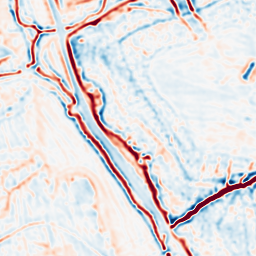
Category: multiscale
Decomposition family: log
Decomposition parameters: sigma: 2
Upsampling method: sinc_hamming
Upsampling parameters: scale: 2
kernel_size: 16
Upsampling scale: 2